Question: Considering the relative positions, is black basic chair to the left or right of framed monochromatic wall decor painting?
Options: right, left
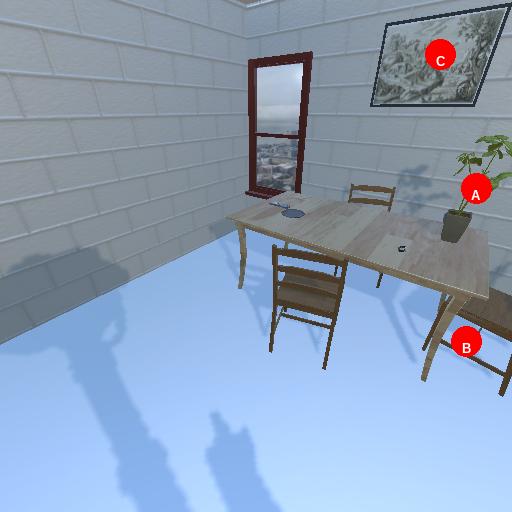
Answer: right